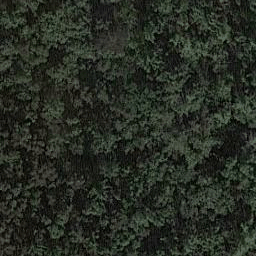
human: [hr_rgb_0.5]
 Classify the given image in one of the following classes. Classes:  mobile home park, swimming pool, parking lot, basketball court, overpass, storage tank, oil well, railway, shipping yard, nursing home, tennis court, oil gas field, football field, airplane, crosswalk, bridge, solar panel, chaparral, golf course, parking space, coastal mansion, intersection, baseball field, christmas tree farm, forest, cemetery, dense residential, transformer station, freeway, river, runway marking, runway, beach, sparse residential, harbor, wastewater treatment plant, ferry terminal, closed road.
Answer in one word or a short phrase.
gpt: forest